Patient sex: M
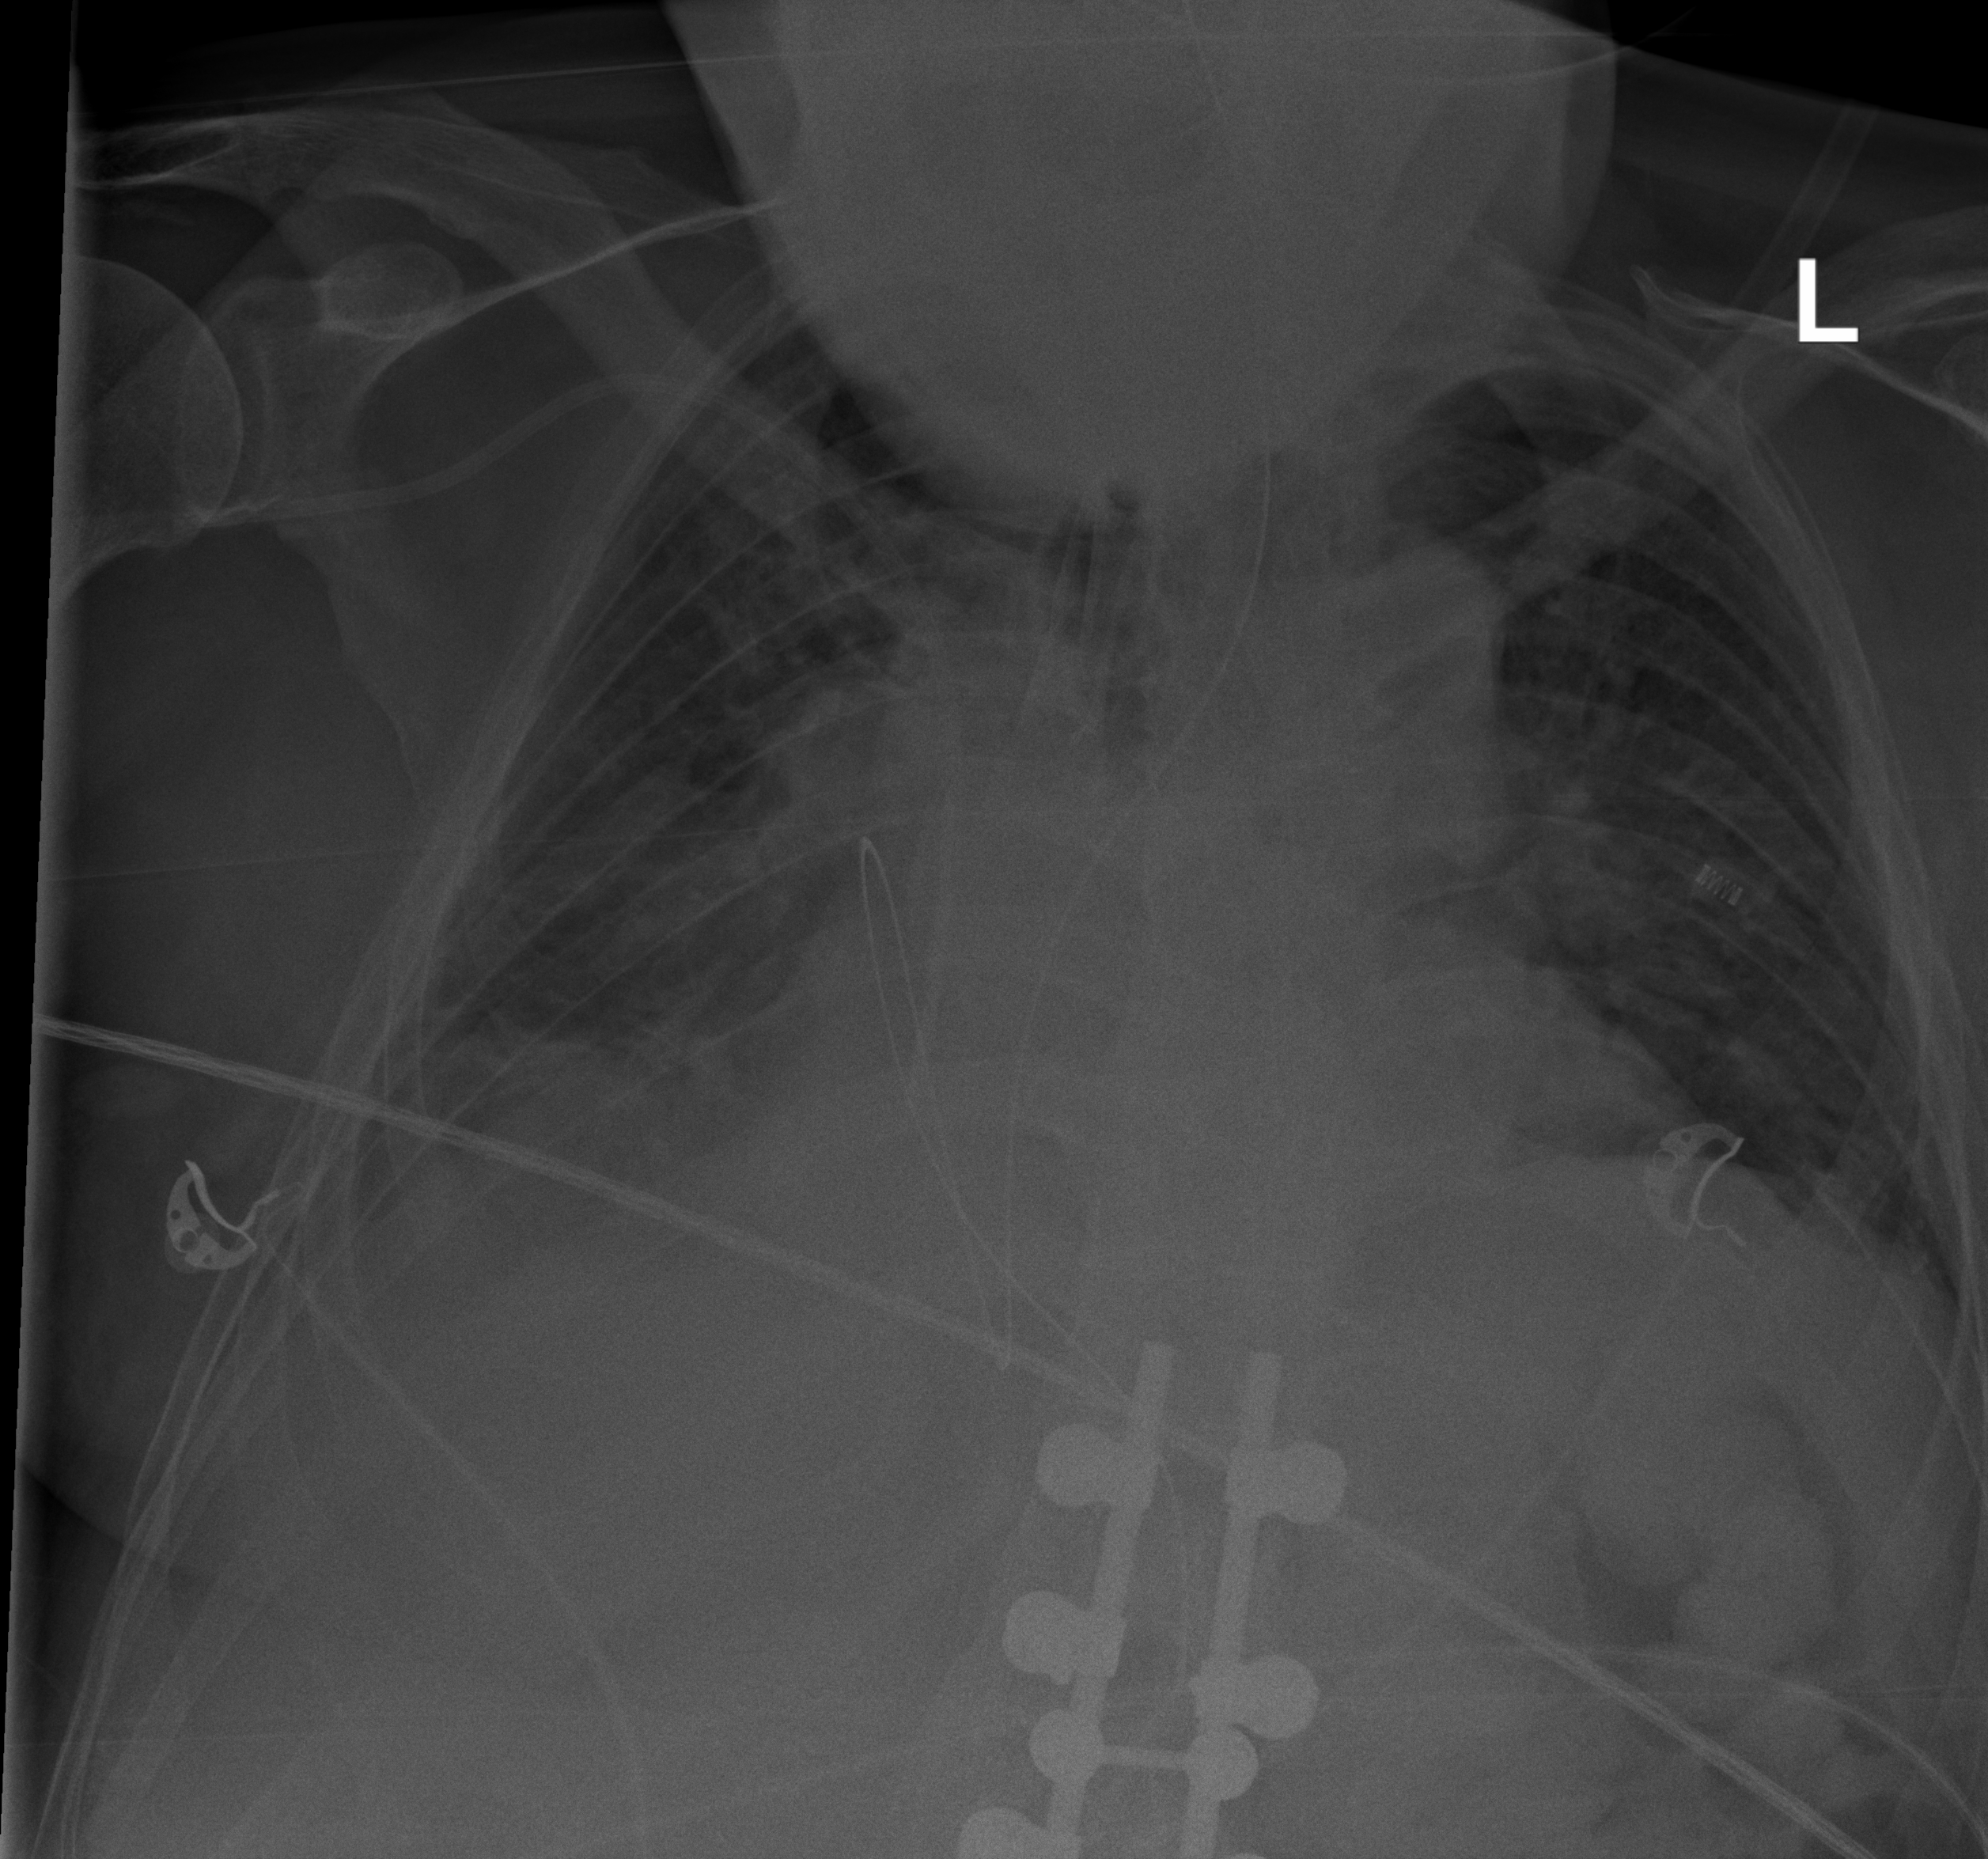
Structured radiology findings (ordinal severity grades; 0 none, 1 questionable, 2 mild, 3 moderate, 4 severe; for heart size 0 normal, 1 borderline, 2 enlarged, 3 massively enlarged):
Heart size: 2
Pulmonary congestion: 2
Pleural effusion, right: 2
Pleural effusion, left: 0
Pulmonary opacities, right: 0
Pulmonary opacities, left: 2
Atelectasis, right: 2
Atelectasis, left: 2